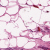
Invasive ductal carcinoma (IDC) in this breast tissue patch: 0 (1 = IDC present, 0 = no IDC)